Interaction volume radius: 5 \u00c5
Interaction volume height: 15 \u00c5
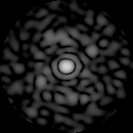
Disorder parameter: 0.7865